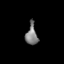
Tissue: lung
Cell type: Epithelial cells
Senescence score: 0.2429
Nuclear area (px): 239
Mean DAPI intensity: 123.77